Question: I am developing some software in college and me and my partner are spliting the work and he sends me the code in raw and I commit it, but I want to commit his code in my NetBeans 11.0 on his name but i can only commit on mine and i want to be able to do it. Is it possible?
I already added 2 [user] camps to .git/config file in the repository but only i appear on the commit section on NetBeans CSV camp.
Here is a quick image of what I am referring to:

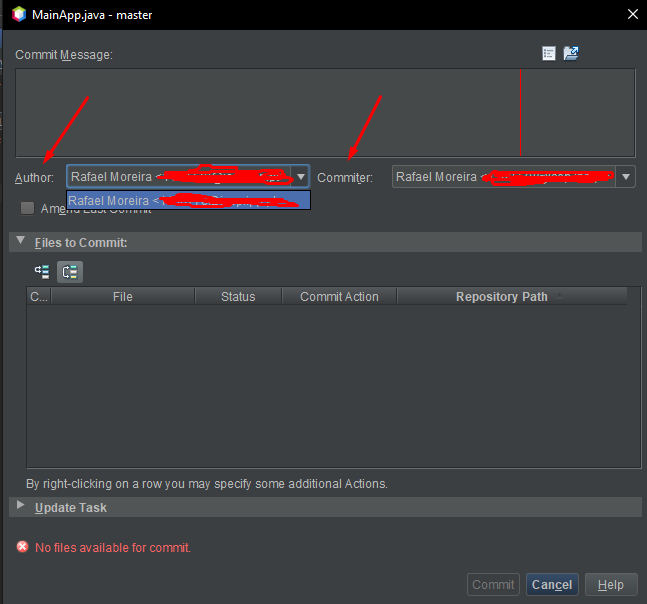
Answer: The normal <URL> does have Author and Committer drop-down lists, that allow to differentiate between those who made the change and who physically committed the file if necessary.
<URL>
As shown by <URL>